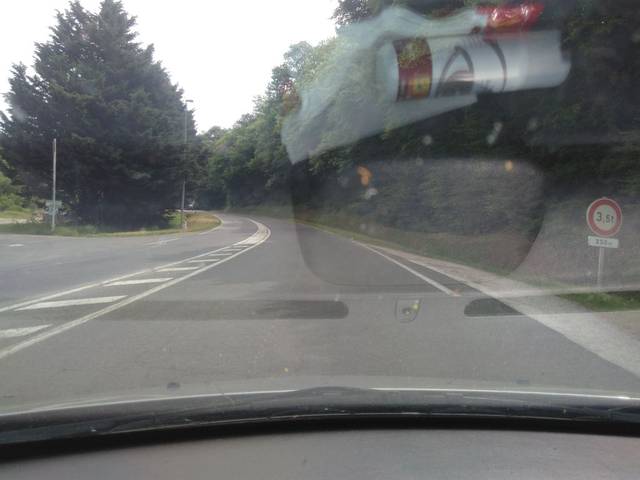
Region: France
Coordinates: 47.403, 1.019